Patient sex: M
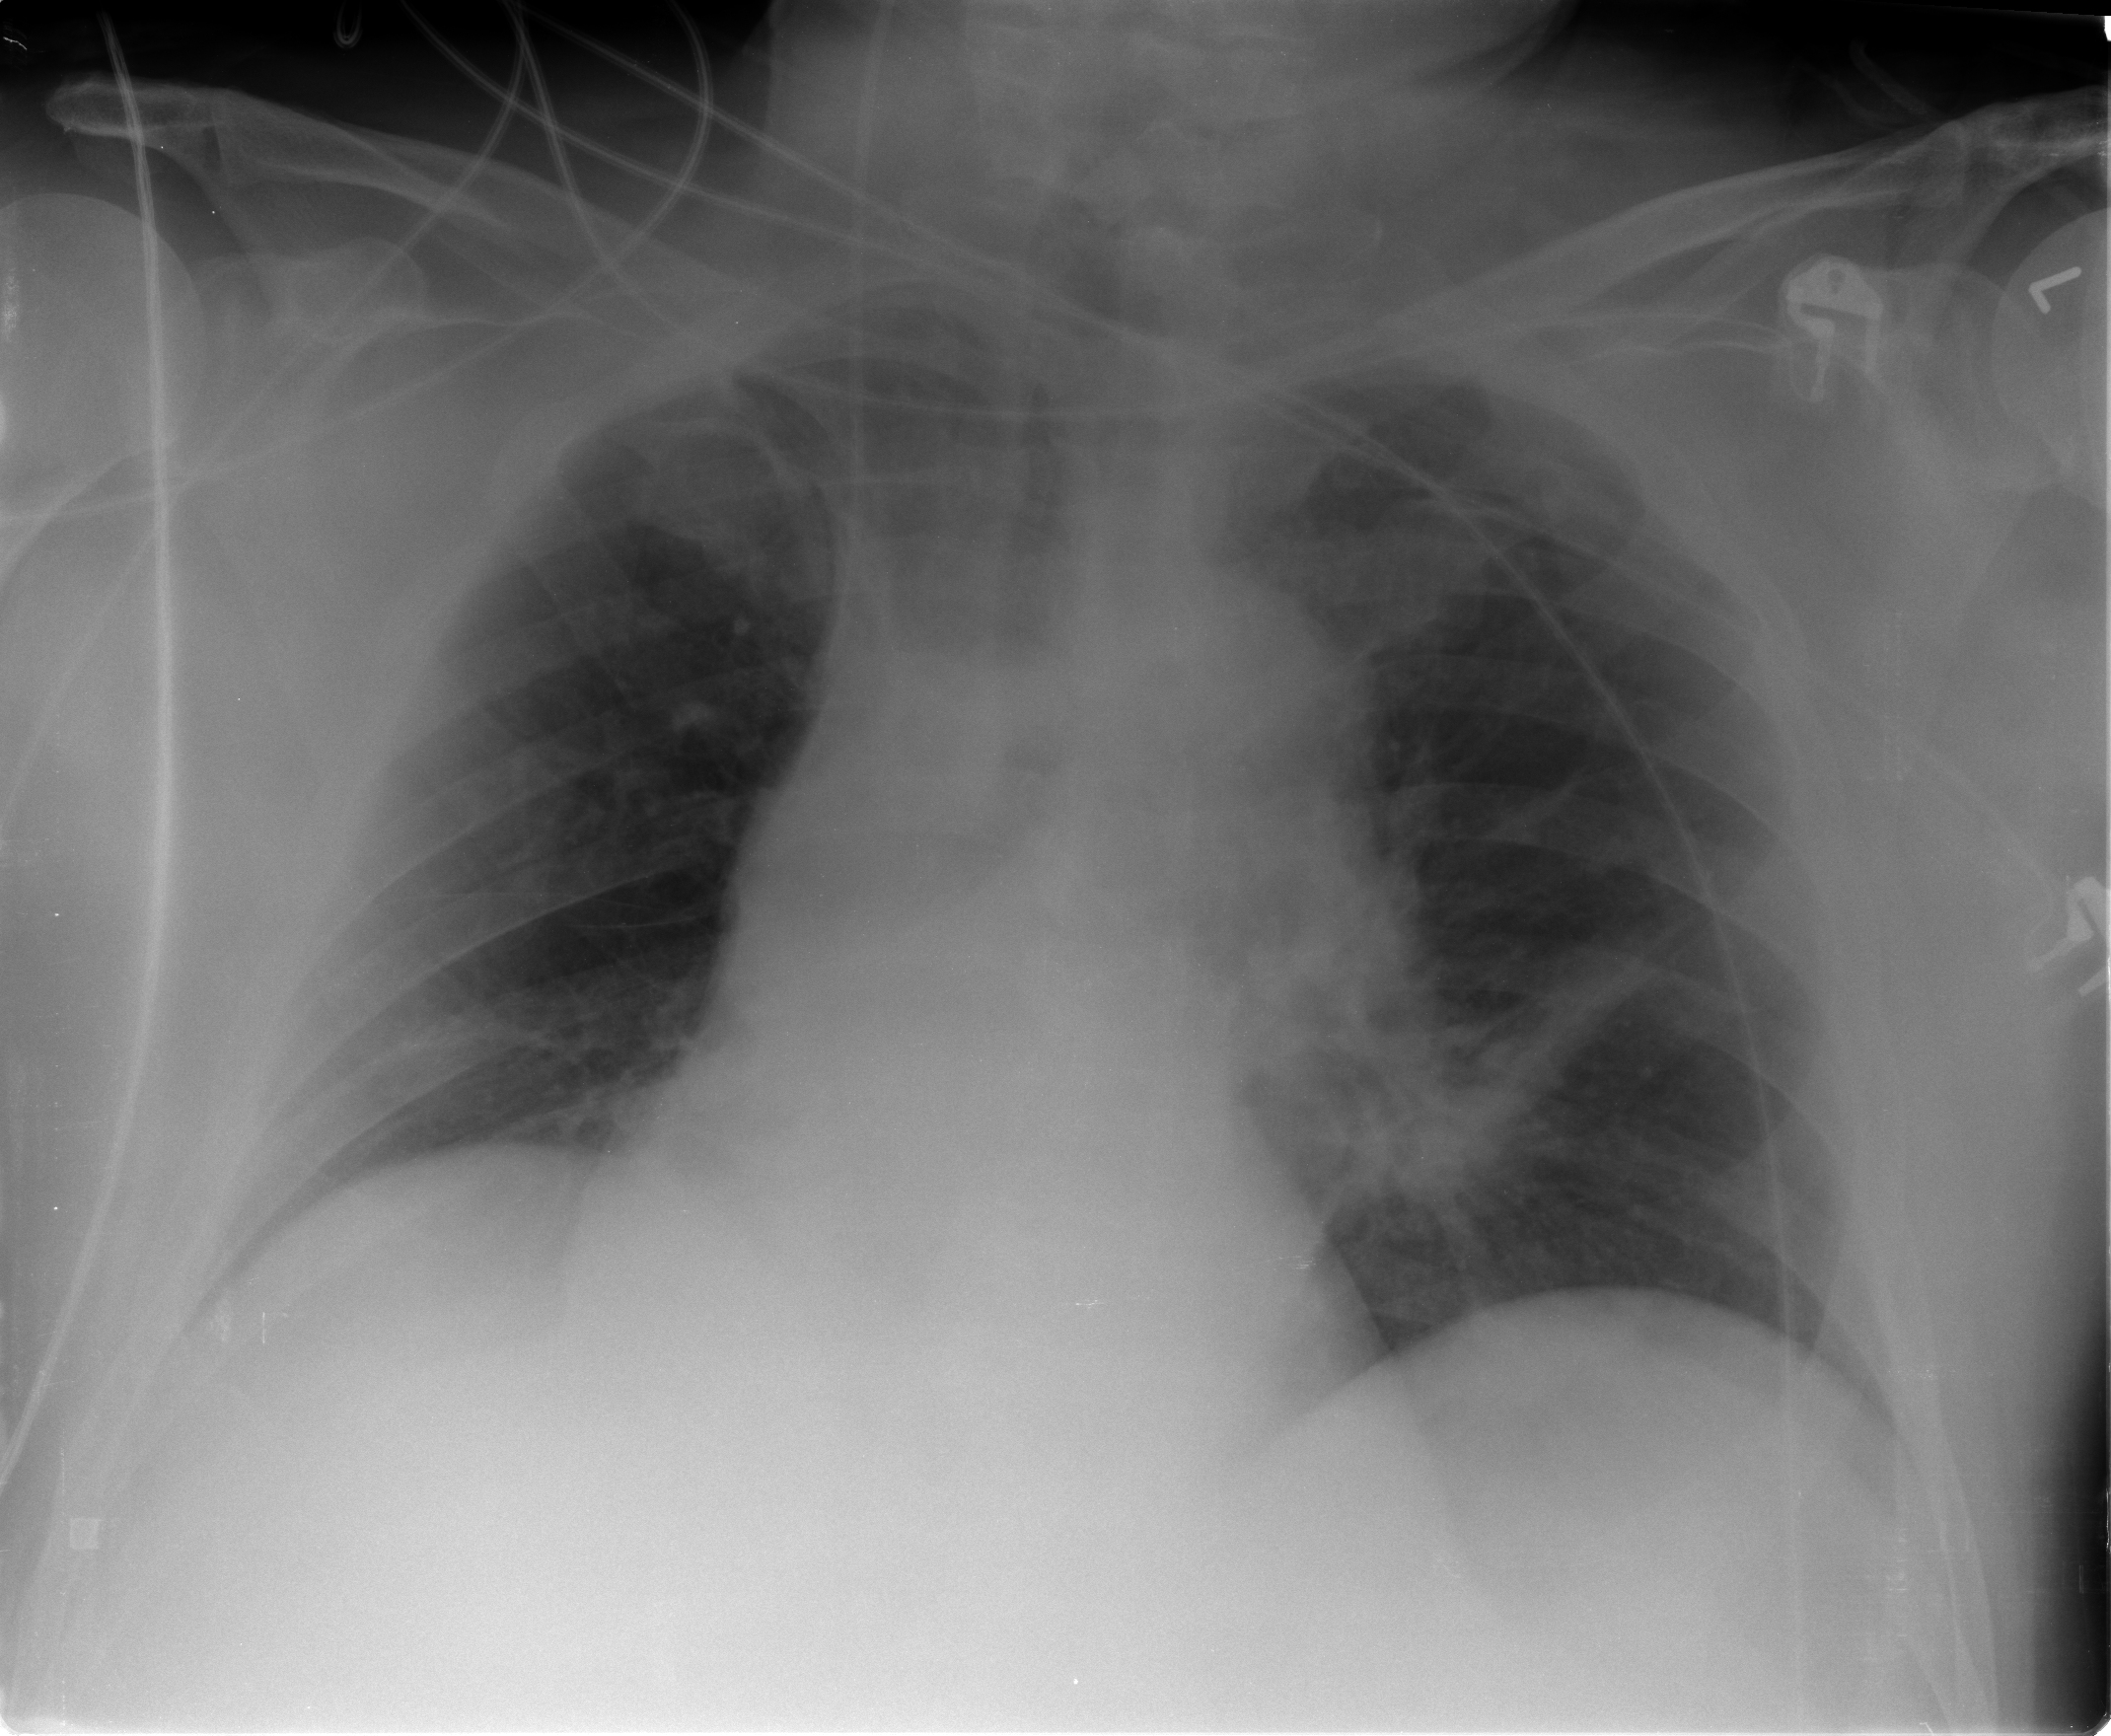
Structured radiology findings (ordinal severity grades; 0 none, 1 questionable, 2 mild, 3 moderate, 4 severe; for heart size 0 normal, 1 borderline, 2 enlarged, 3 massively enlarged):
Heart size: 0
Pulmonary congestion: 0
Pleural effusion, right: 0
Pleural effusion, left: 0
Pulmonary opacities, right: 0
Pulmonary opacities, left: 1
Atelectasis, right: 1
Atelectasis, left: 1